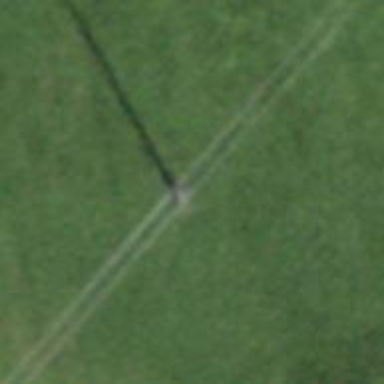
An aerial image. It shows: Power pole.